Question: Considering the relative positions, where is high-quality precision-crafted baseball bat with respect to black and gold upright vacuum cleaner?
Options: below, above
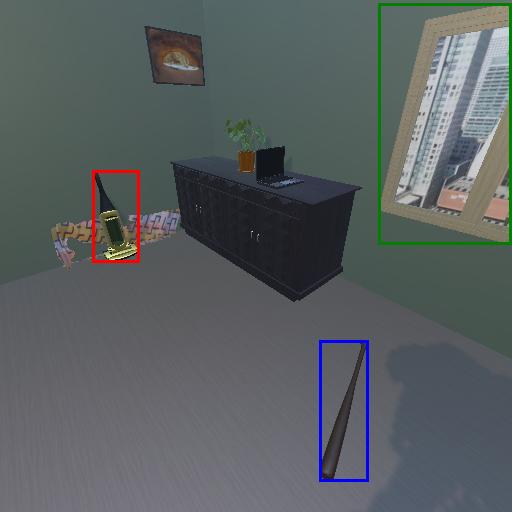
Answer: below